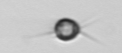
Label: Acanthoica_quattrospina